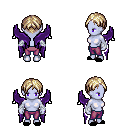
a pixel art fantasy rpg character, female body template, dark elf, purple skin, purple wings, magenta pants, white blonde parted hairstyle, white cloth bandages, black slippers, four views (front, back, left, right), 2x2 character sprite sheet, small pixel art, hard edges, no anti-aliasing